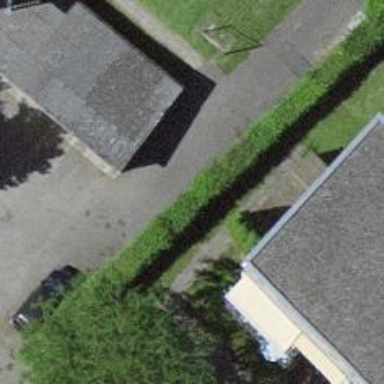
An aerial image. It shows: Garage building.